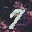
Label: 7